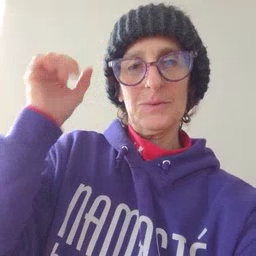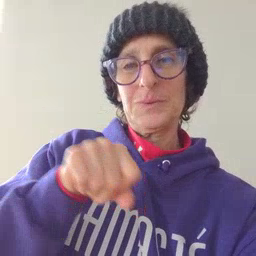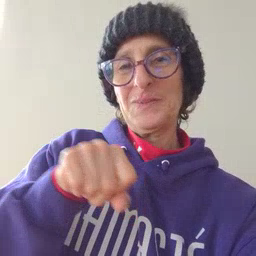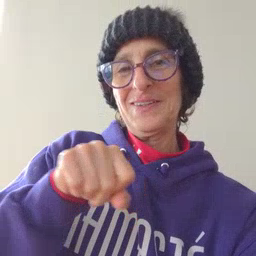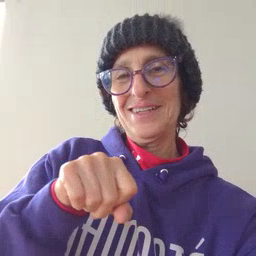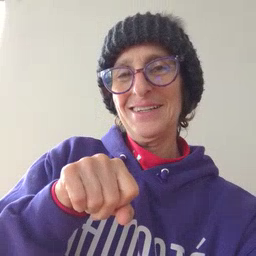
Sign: shoe